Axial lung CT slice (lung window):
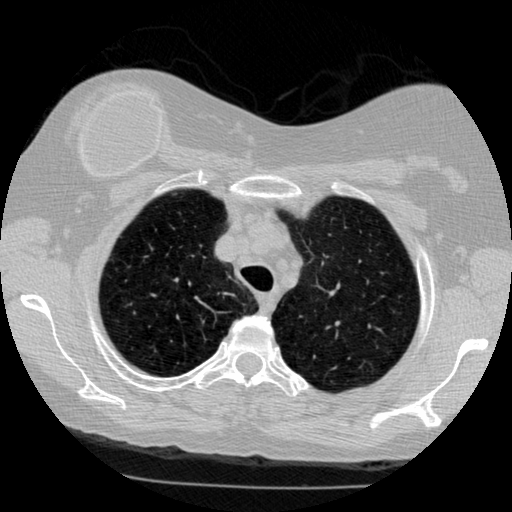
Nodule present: no